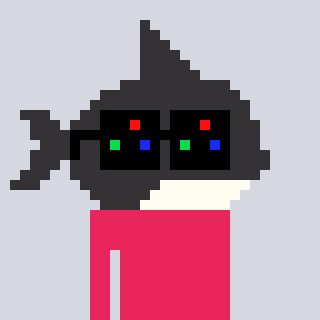
a pixel art character with square black sunglasses, a orca-shaped head and a redpinkish-colored body on a cool background